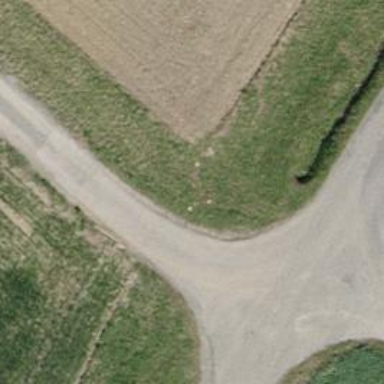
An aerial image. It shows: Asphalt road track with grade1 track quality suitable for agricultural vehicles.